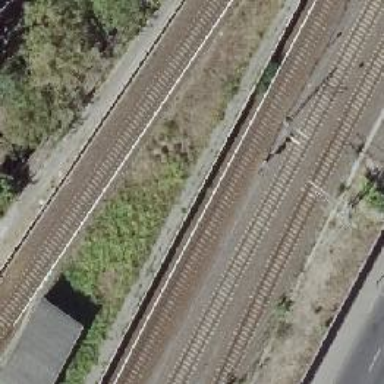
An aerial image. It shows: Electrified light rail railway.